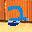
Label: 2